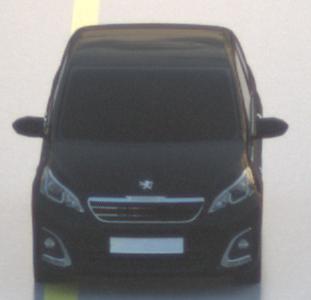
Make: Peugeot
Model: 108 1.0 VTi 68
Detailed model: 108
Model produced from: 2015/03
Model produced until: 2016/10
Doors: 3
Color: black
Road condition: wet road
Daytime: dawn
Contrast: low contrast